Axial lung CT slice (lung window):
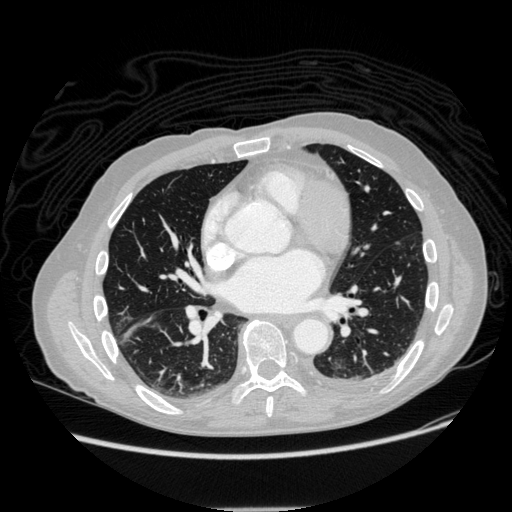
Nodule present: no